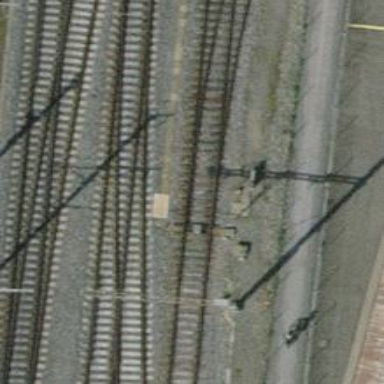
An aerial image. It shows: Single-track railway siding with electrified contact lines.